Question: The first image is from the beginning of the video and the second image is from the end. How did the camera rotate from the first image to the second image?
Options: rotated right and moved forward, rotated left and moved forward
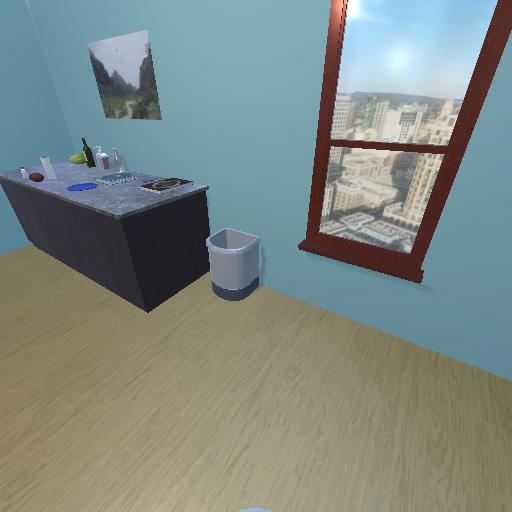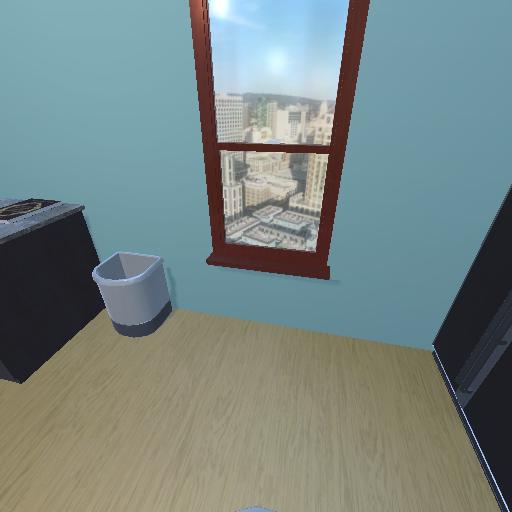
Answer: rotated right and moved forward